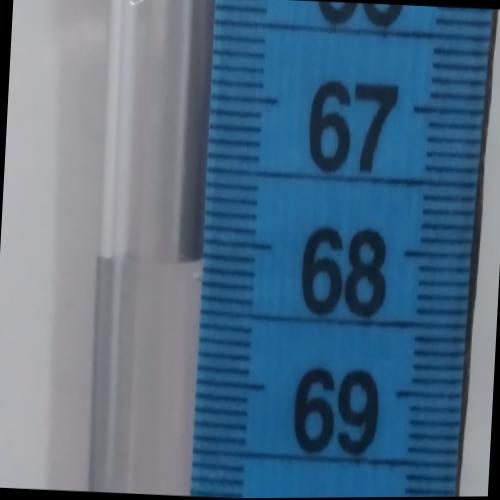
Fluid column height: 68.1 cm